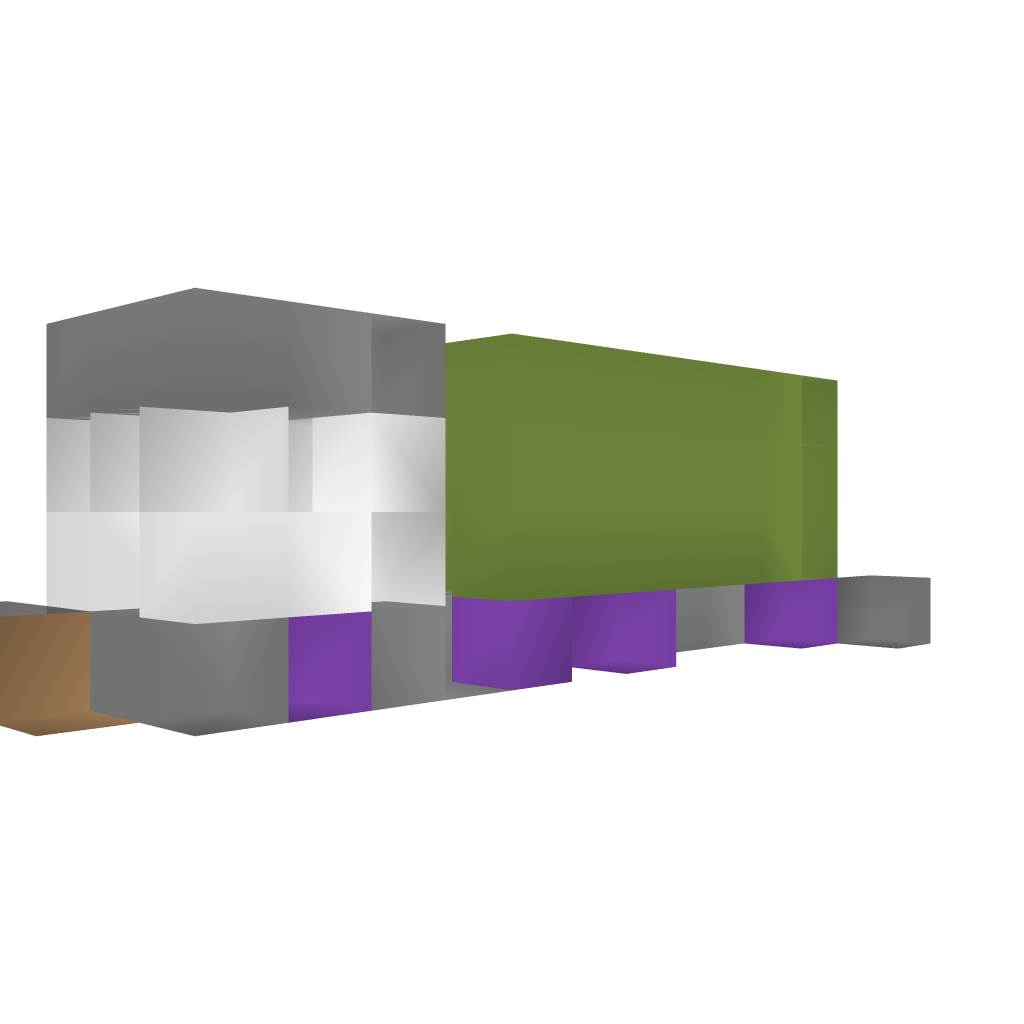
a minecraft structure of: Cargo Truck good quality